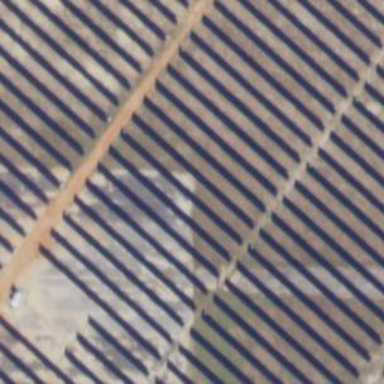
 consisting of solar photovoltaic panels."